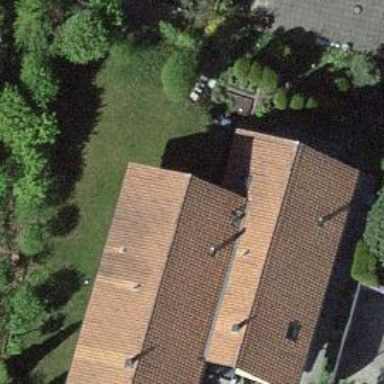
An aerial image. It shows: Simple house.